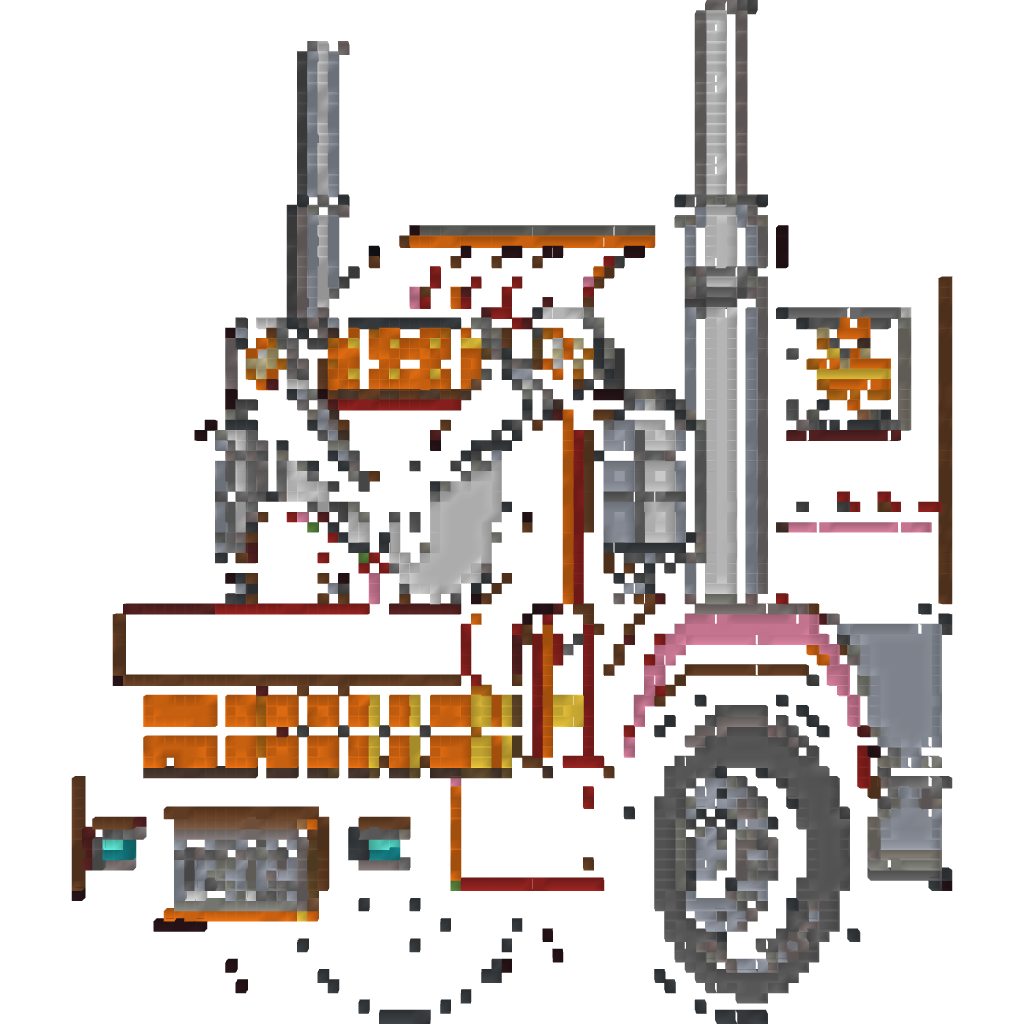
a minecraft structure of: Sisi Truck (ErnieCIII)